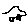
Label: car